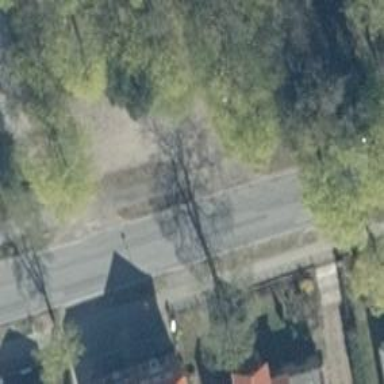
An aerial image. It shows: Dirt service road.